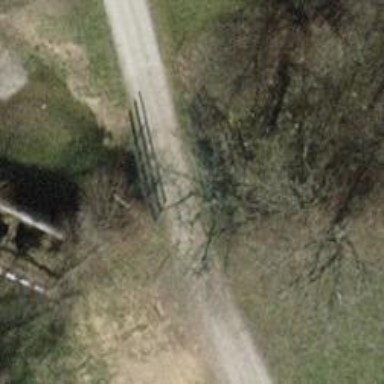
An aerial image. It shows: Compacted agricultural track with bridge. The track is suitable for agricultural vehicles.